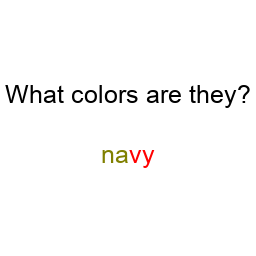
Color: olive, olive, red, red
Color name shown: navy
Background color: white
Question text color: black